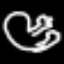
Label: frog